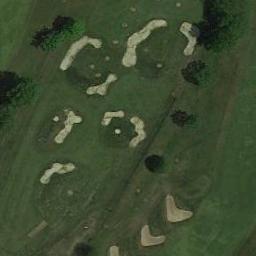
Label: golf_course